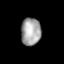
Tissue: lung
Cell type: T cells
Senescence score: 0.2387
Nuclear area (px): 537
Mean DAPI intensity: 163.034